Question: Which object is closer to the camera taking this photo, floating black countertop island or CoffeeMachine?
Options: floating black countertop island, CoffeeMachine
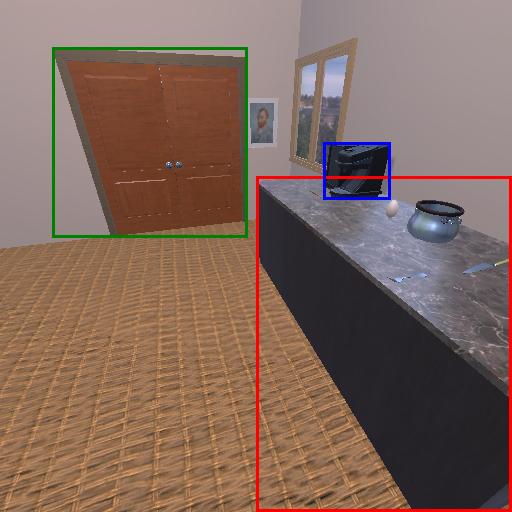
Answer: floating black countertop island